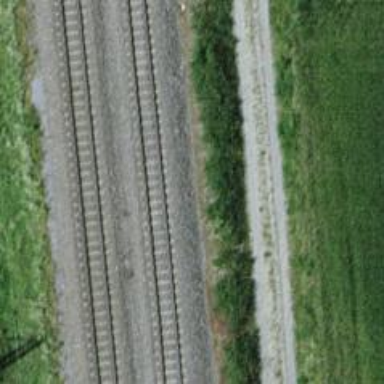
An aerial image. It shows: Narrow-gauge railway with 1 track. The tracks are electrified with contact line.